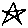
Label: star